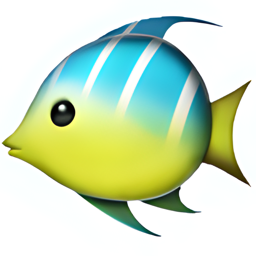
Name: tropical fish
Emoji: 🐠
Group: Animals & Nature
Sub-group: animal-marine